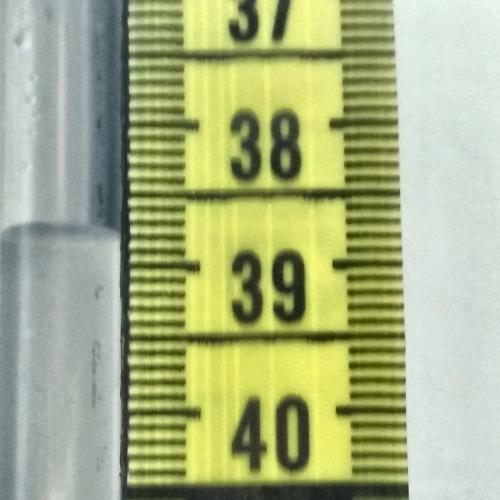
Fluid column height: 38.8 cm